Question: So I have a CSV file:
'''
Header1,Header2,Header3,Header4
Data11,Data12,Data13,Data14
Data21,Data22,Data23,Data24
Data31,Data32,Data33,Data34
Data41,Data42,Data43,Data44
'''
and a 'DataGrid' in an WPF project. I cannot, for the life of me, get it to import. What I was trying to do before was add all the columns ('Header1', 'Header2', 'Header3', 'Header4') then add the rows... but there didn't seem to be any way to add rows. So I tried using 'ItemSource'... but no luck.
So... how do I import a CSV file into a 'System'.'Windows'.'Controls'.'DataGrid'
So I tried this:
'''
DataTable table = CSVReader.ReadCSVFile(fileName, true);
dataGrid.ItemsSource = table.DefaultView;
'''
And it seems to work... somewhat:

So after turning on 'AutoGenerateColumns', everything worked perfectly.
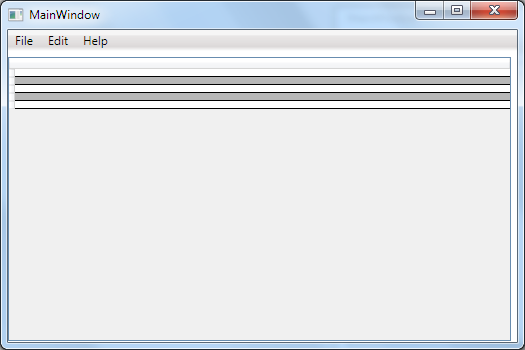
Answer: Take a look at <URL>.
It lets you convert any CSV into an object of type DataTable and bind that to the DataGrid like this:
'''
DataTable table = CSVReader.ReadCSVFile(fileName, true);
myGridView.ItemSource = table.DefaultView;
myGridView.AutoGenerateColumns = true;
'''
If you already have parsed your CSV into a table, just bind the 'ItemSource' to the table's 'DefaultView' property and set 'AutoGenerateColums' to 'true'